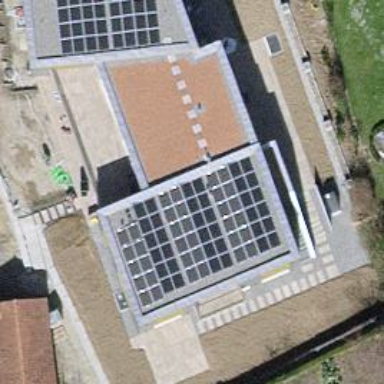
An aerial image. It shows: Solar power generator utilizing photovoltaic technology with solar photovoltaic panels.